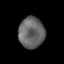
Tissue: prostate
Cell type: T cells
Senescence score: 0.2998
Nuclear area (px): 788
Mean DAPI intensity: 101.525